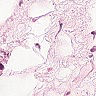
Metastatic tissue present: yes